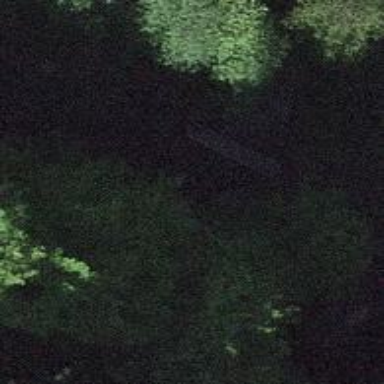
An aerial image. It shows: Path on bridge.